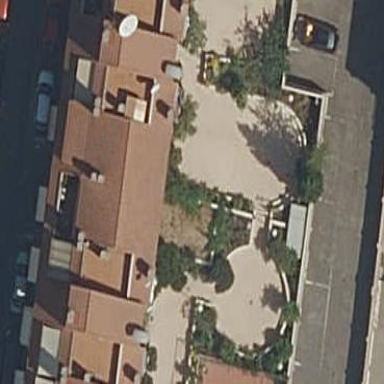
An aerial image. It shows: Garden with kerb border.